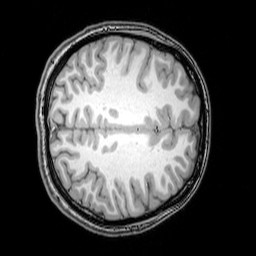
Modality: T1w
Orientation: axial
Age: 22
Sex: female
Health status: healthy
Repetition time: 0.081 s
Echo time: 0.037 s